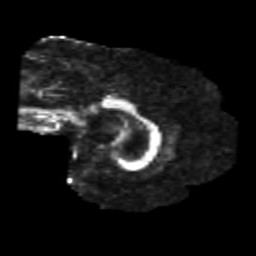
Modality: FA
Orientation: sagittal
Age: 24
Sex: male
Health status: healthy
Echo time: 0.074 s